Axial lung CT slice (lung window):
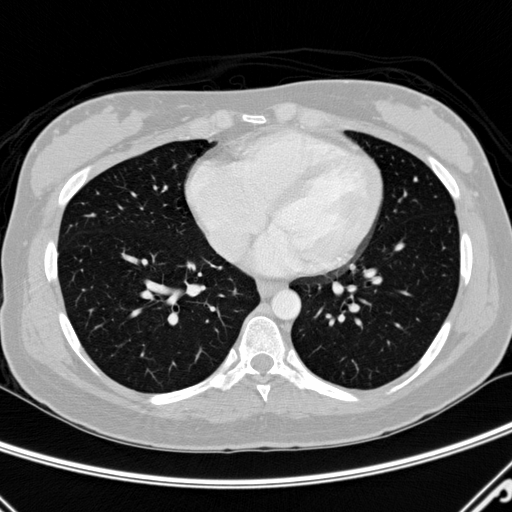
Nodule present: no